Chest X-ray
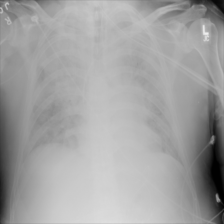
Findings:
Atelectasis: negative
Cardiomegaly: negative
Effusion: negative
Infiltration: positive
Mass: negative
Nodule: negative
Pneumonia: negative
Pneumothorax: negative
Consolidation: negative
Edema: negative
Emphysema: negative
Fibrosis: negative
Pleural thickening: negative
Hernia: negative